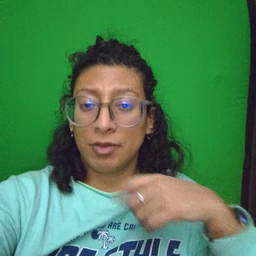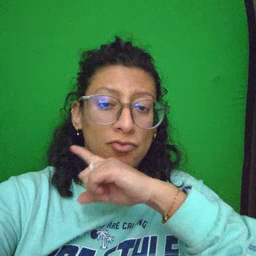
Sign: dry